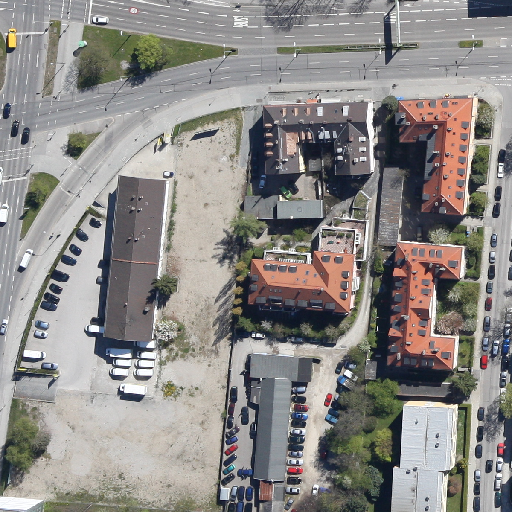
Referring expression: road marking